Question: I'm writing a Joomla plugin that looks more or less like:
'''
<?php
// no direct access
defined( '_JEXEC' ) or die( 'Restricted access' );
class plgSystemTest extends JPlugin {
function onAfterInitialise(){
static $showWarnings = true;
if($somecondition && $showWarnings)
JError::raiseWarning(100,'Some warning that shows up twice.');
$showWarnings = false;
}
}
?>
'''
I'm testing this plugin on Joomla 1.5, 1.6 and 1.7. While the warning does show up in each of them, it shows up twice the second time the page loads.
By the way, it's also worth noting that the '$showWarnings' flag doesn't help at all.

## Notes
- <URL>
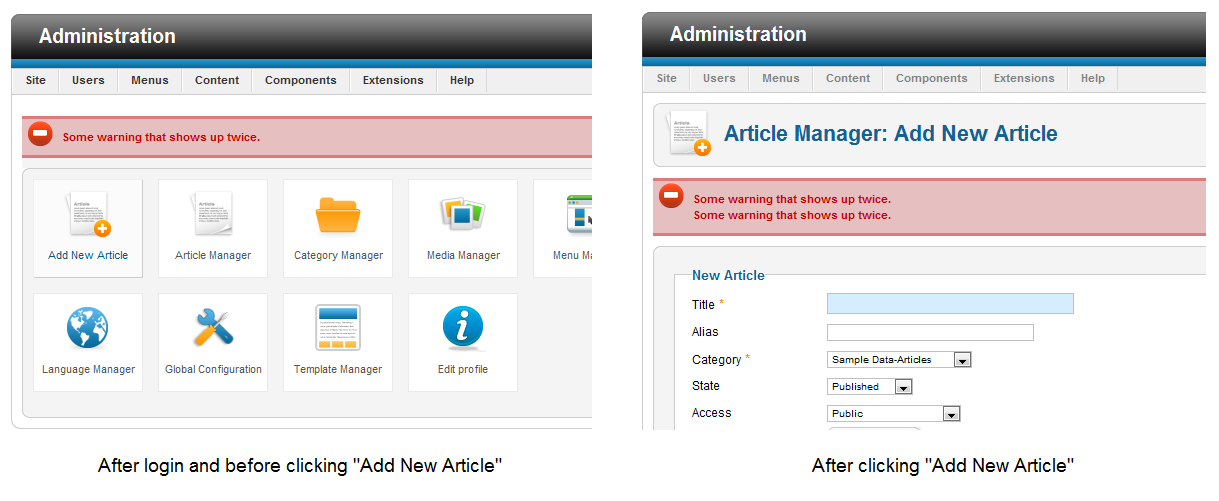
Answer: As @alghimo hinted, warnings are somehow stored in a session.
Unfortunately, I don't have time to waste investigating such strange issues in Joomla, so the technical details are still hazy.
The way I got it to work as I want is to not to show the message when '$_GET['layout']' is 'edit':
'''
if($_REQUEST['layout'] != 'edit'){
JError::raiseWarning(100, 'Bla bla bla.');
}
'''
That said, I don't feel this is the right answer to the issue. If anyone comes up with a better idea, I'll be more than happy to switch answers accordingly.